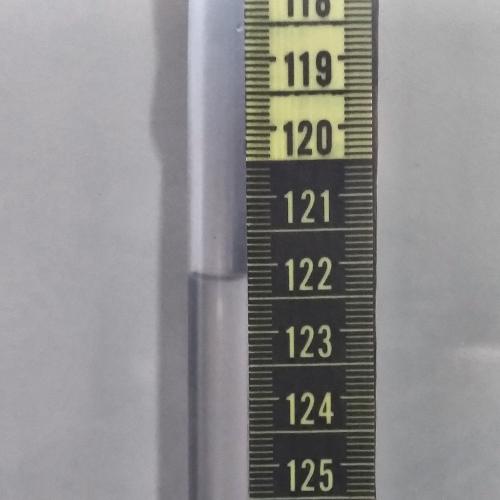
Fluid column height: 122.2 cm